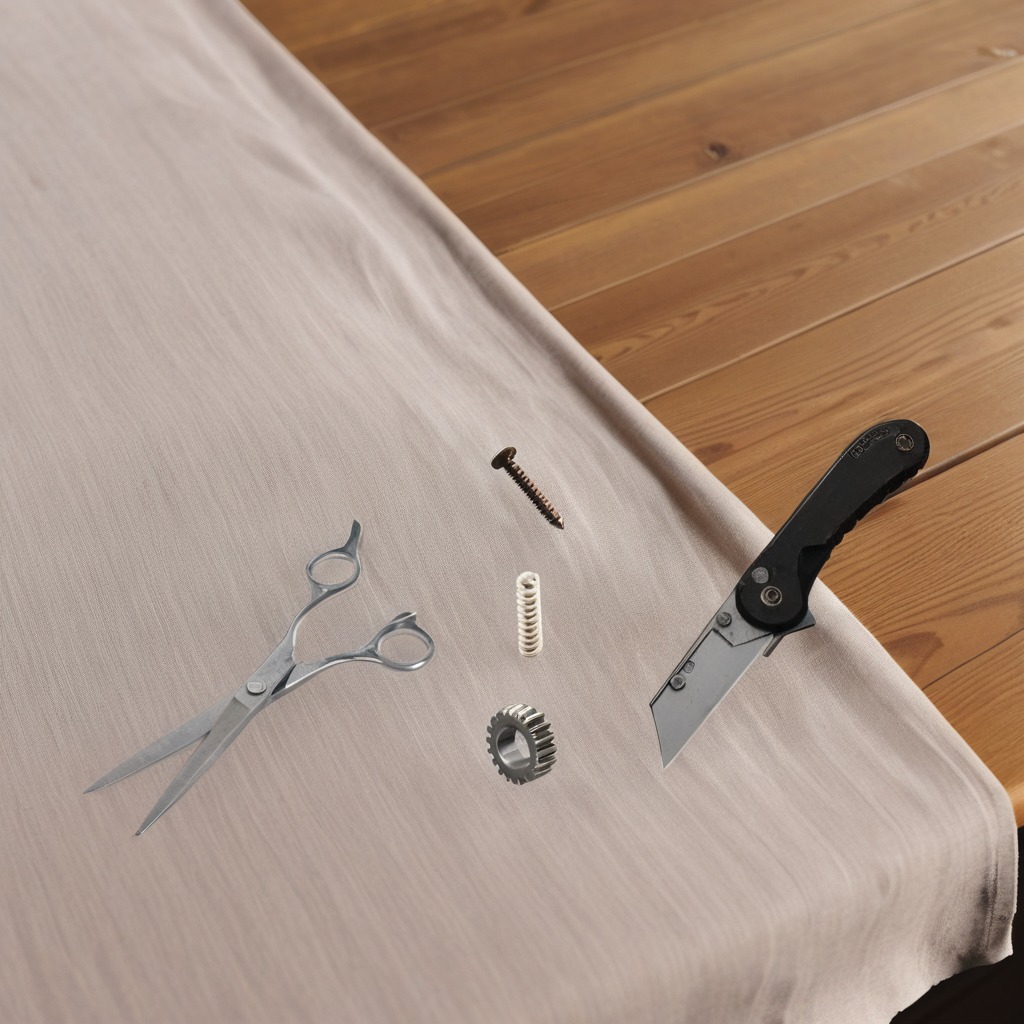
A steel gear with teeth, a utility knife, a metal machine screw, a coiled metal spring, and a pair of scissors are lying on the wooden table.